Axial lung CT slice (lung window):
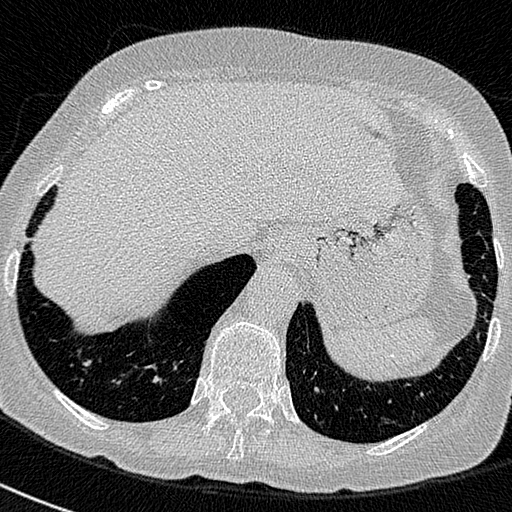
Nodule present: no